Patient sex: M
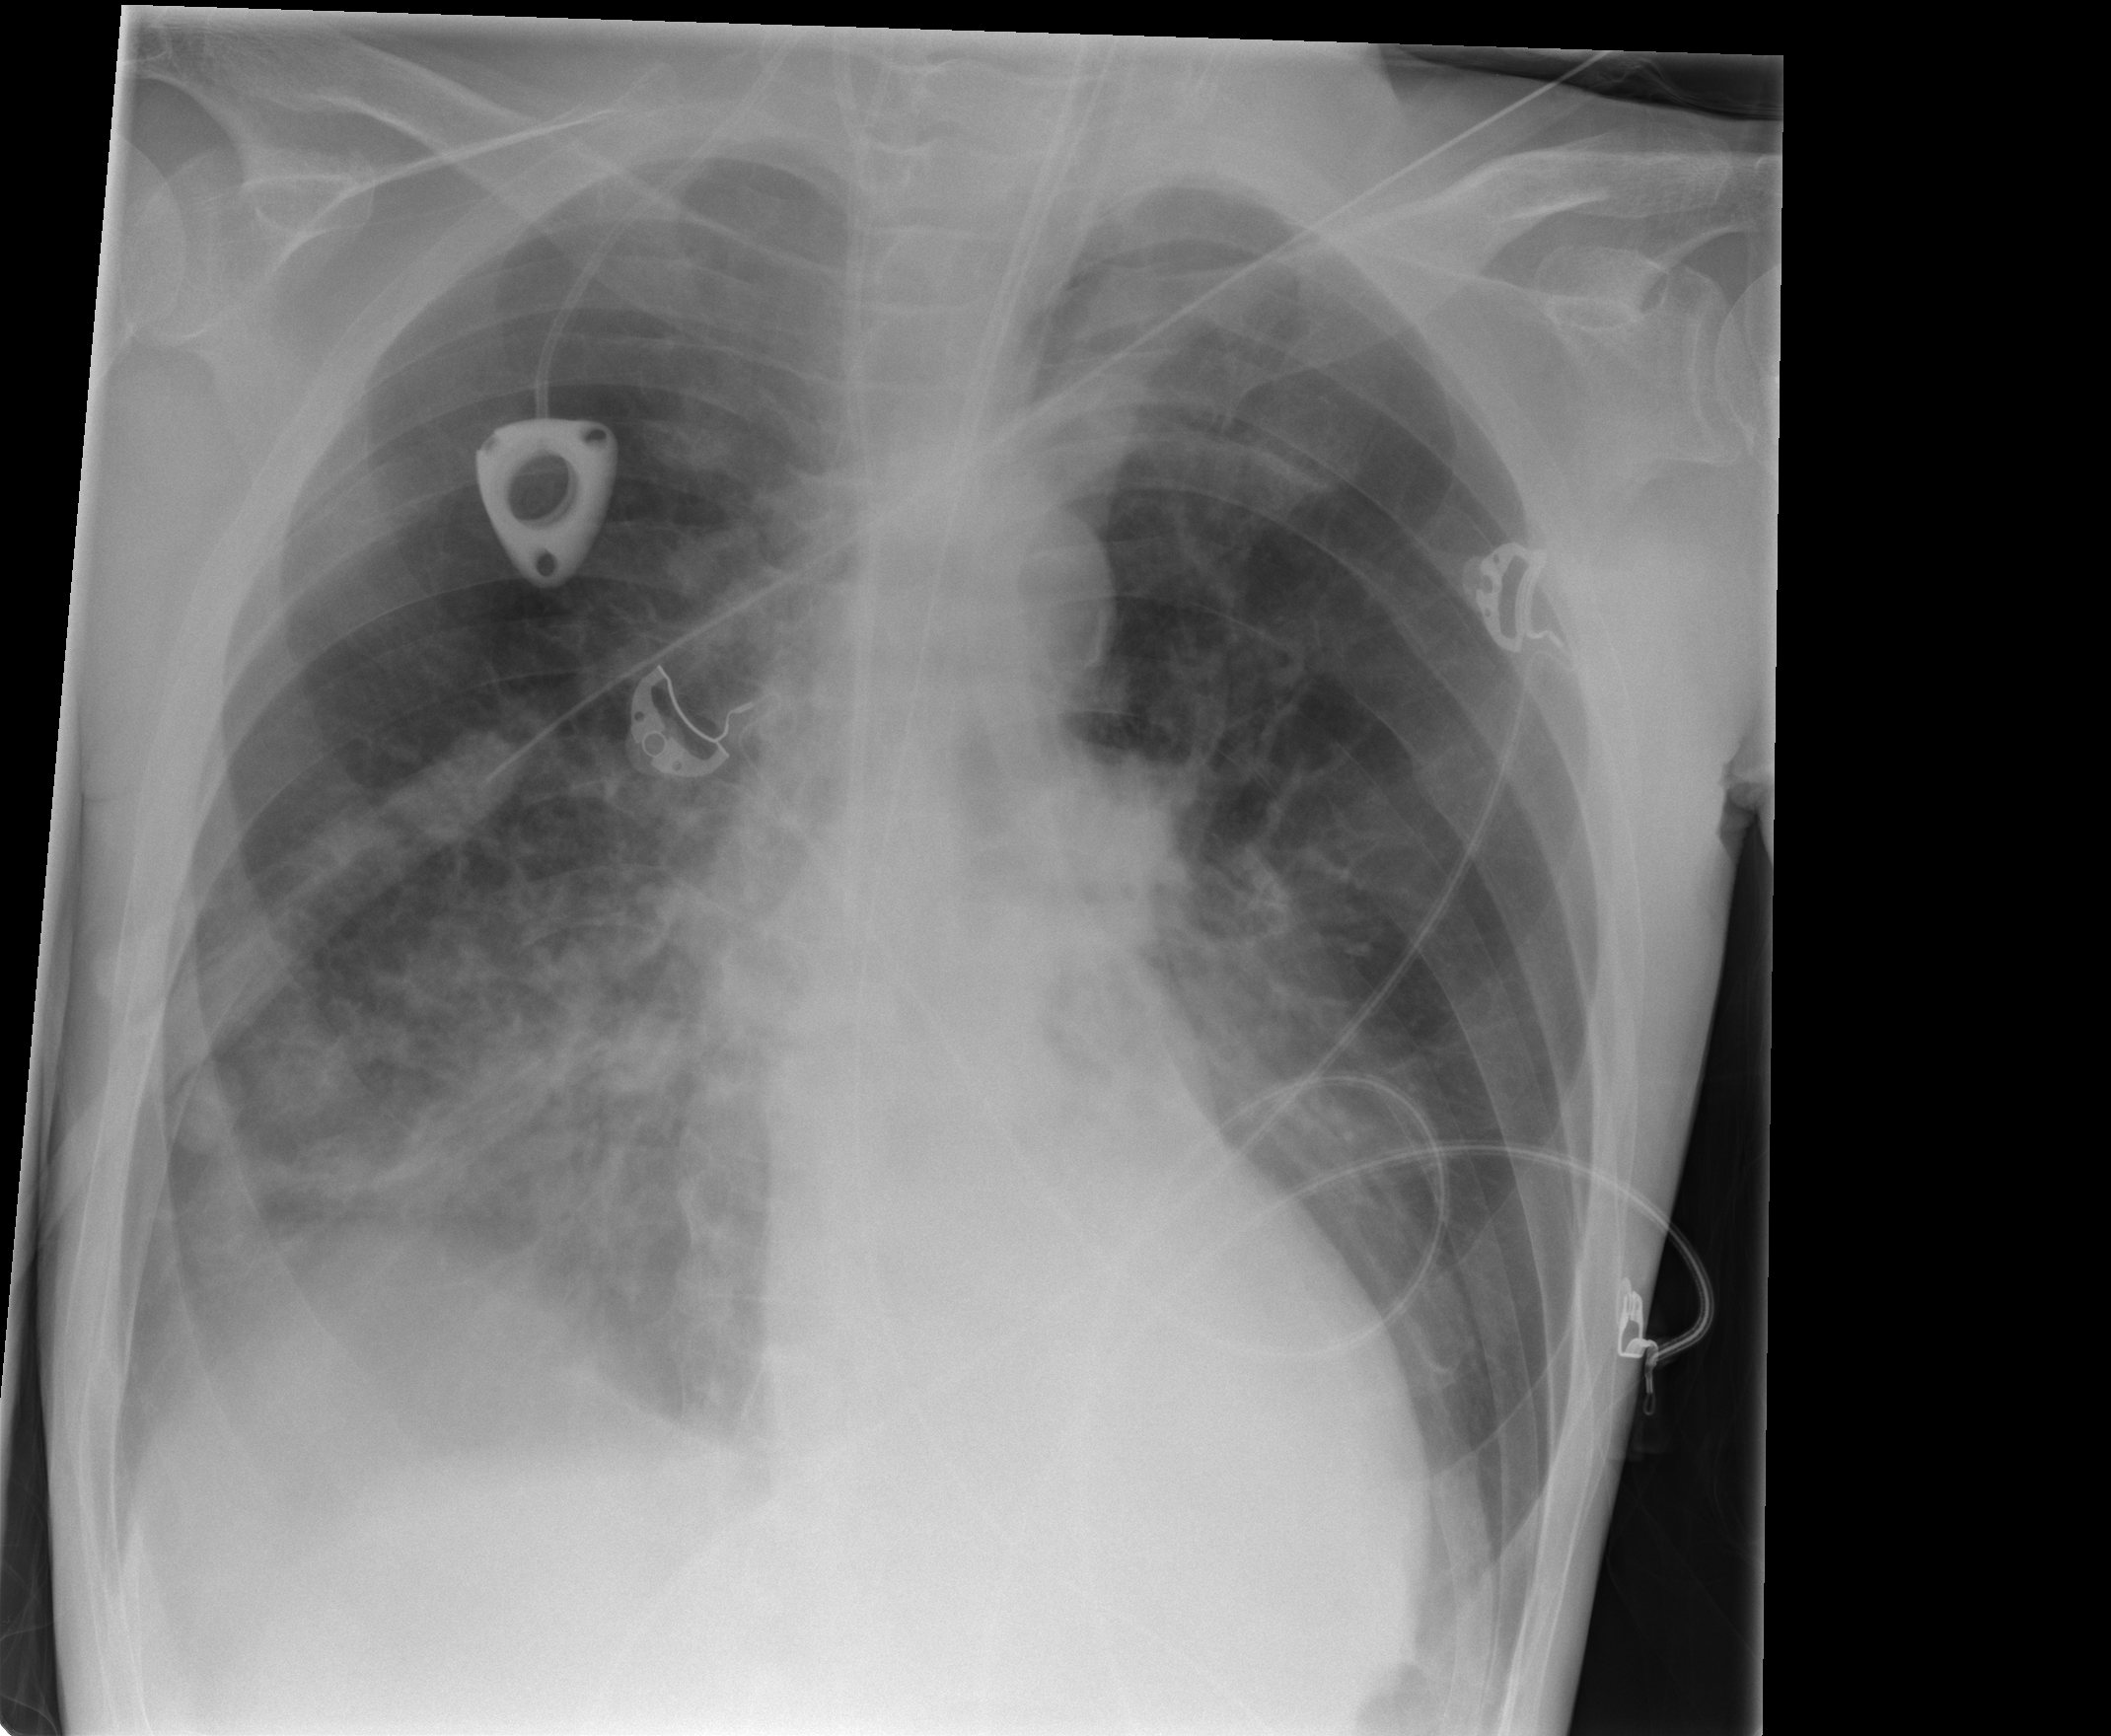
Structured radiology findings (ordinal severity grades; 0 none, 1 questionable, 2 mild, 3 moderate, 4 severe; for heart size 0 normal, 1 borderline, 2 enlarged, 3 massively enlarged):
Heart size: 2
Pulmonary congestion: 0
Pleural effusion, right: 2
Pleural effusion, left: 1
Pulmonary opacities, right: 3
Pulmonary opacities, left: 2
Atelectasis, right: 2
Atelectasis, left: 2